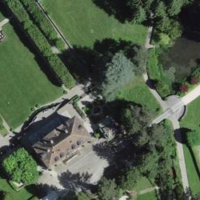
EUNIS habitat code: 53
Species observed at this site:
Cirsium arvense